Field crop: tomato
Growth stage: 2
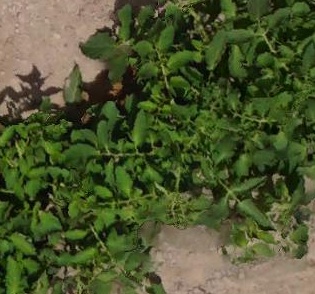
Species: tomato